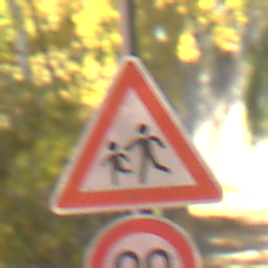
Verkehrszeichen: KinderRechts
Zusatzzeichen unten: Geschwindigkeit90
Umgebung: Outdoor, Urban
Tageszeit: Midday
Wetter: Clear
Licht: Natural
Jahreszeit: NotSpecified
Kontrast: LowContrast